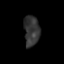
Tissue: lung
Cell type: Others
Senescence score: 0.189
Nuclear area (px): 466
Mean DAPI intensity: 51.979